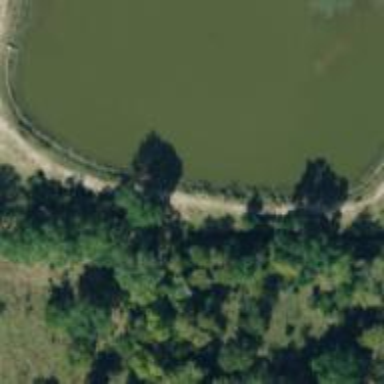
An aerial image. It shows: Reservoir.